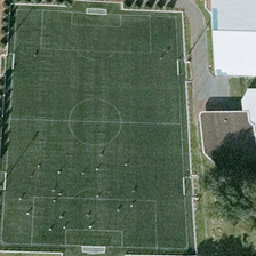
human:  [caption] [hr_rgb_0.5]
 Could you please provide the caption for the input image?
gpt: Some trees and buildings are around the football field with some people.

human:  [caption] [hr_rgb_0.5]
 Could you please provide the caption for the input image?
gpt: The trees and the regiment are on the football field

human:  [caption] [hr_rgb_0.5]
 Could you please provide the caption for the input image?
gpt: Some trees and a building are on the REDOR of a football field with some people.

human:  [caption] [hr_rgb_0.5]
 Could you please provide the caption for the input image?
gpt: Some trees and a building are around a football field with some people.

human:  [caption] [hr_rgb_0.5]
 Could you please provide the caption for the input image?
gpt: Some trees and a building surround a football field and some people.